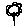
Label: flower